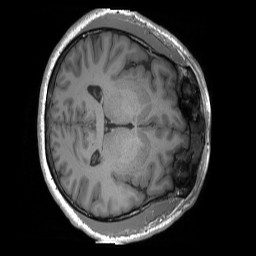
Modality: T1w
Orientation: axial
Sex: male
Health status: ill
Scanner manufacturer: siemens
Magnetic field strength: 3 T
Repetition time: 1.66 s
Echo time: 0.00254 s